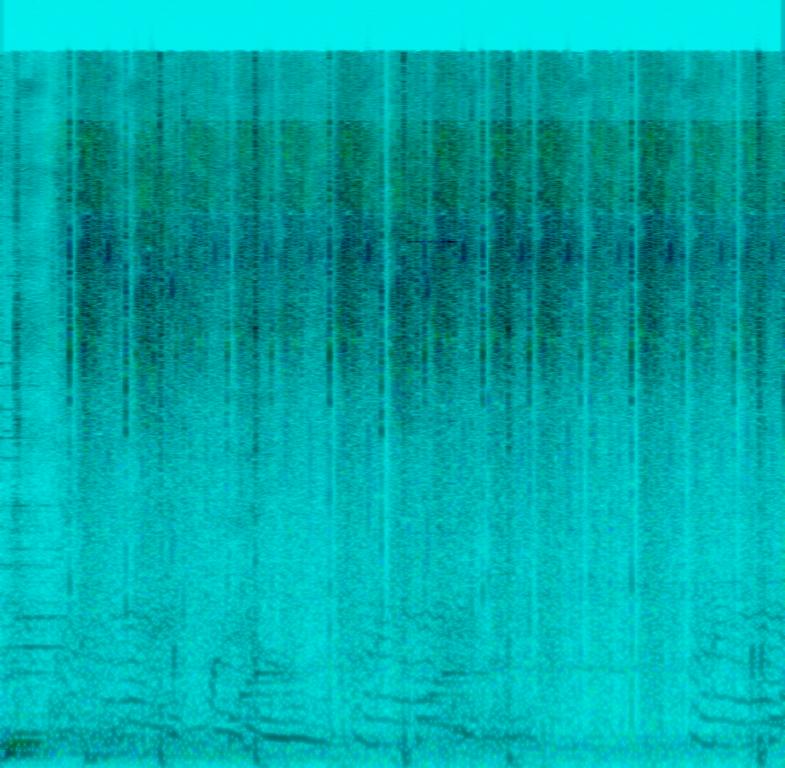
This recording contains a short musical melody but can not be labeled a song. The recording is full of creepy low voices and sound effects. This may be playing on a mobile phone videogame.